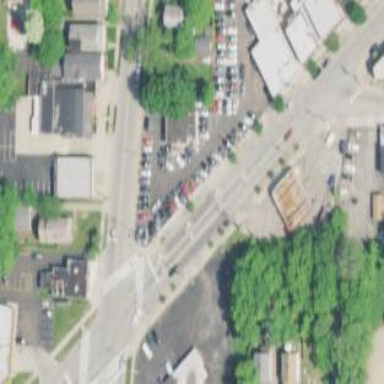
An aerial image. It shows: Car shop.